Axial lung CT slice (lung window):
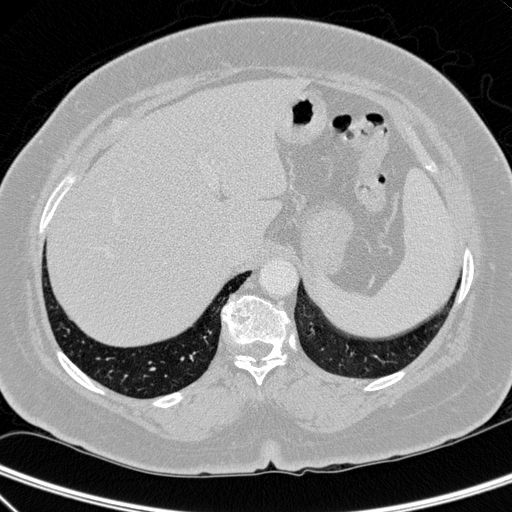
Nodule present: no